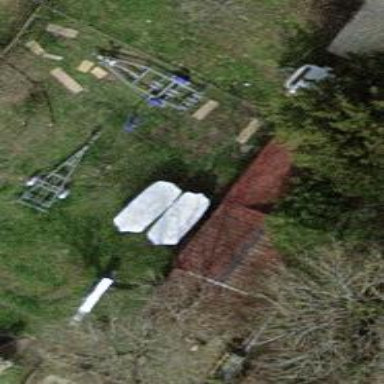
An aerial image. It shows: Shed.